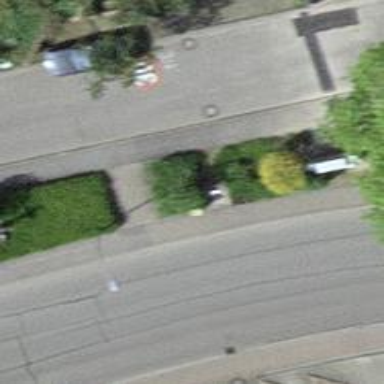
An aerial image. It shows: Telephone amenity.